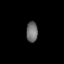
Tissue: lung
Cell type: Endothelial cells
Senescence score: 0.5981
Nuclear area (px): 231
Mean DAPI intensity: 110.329